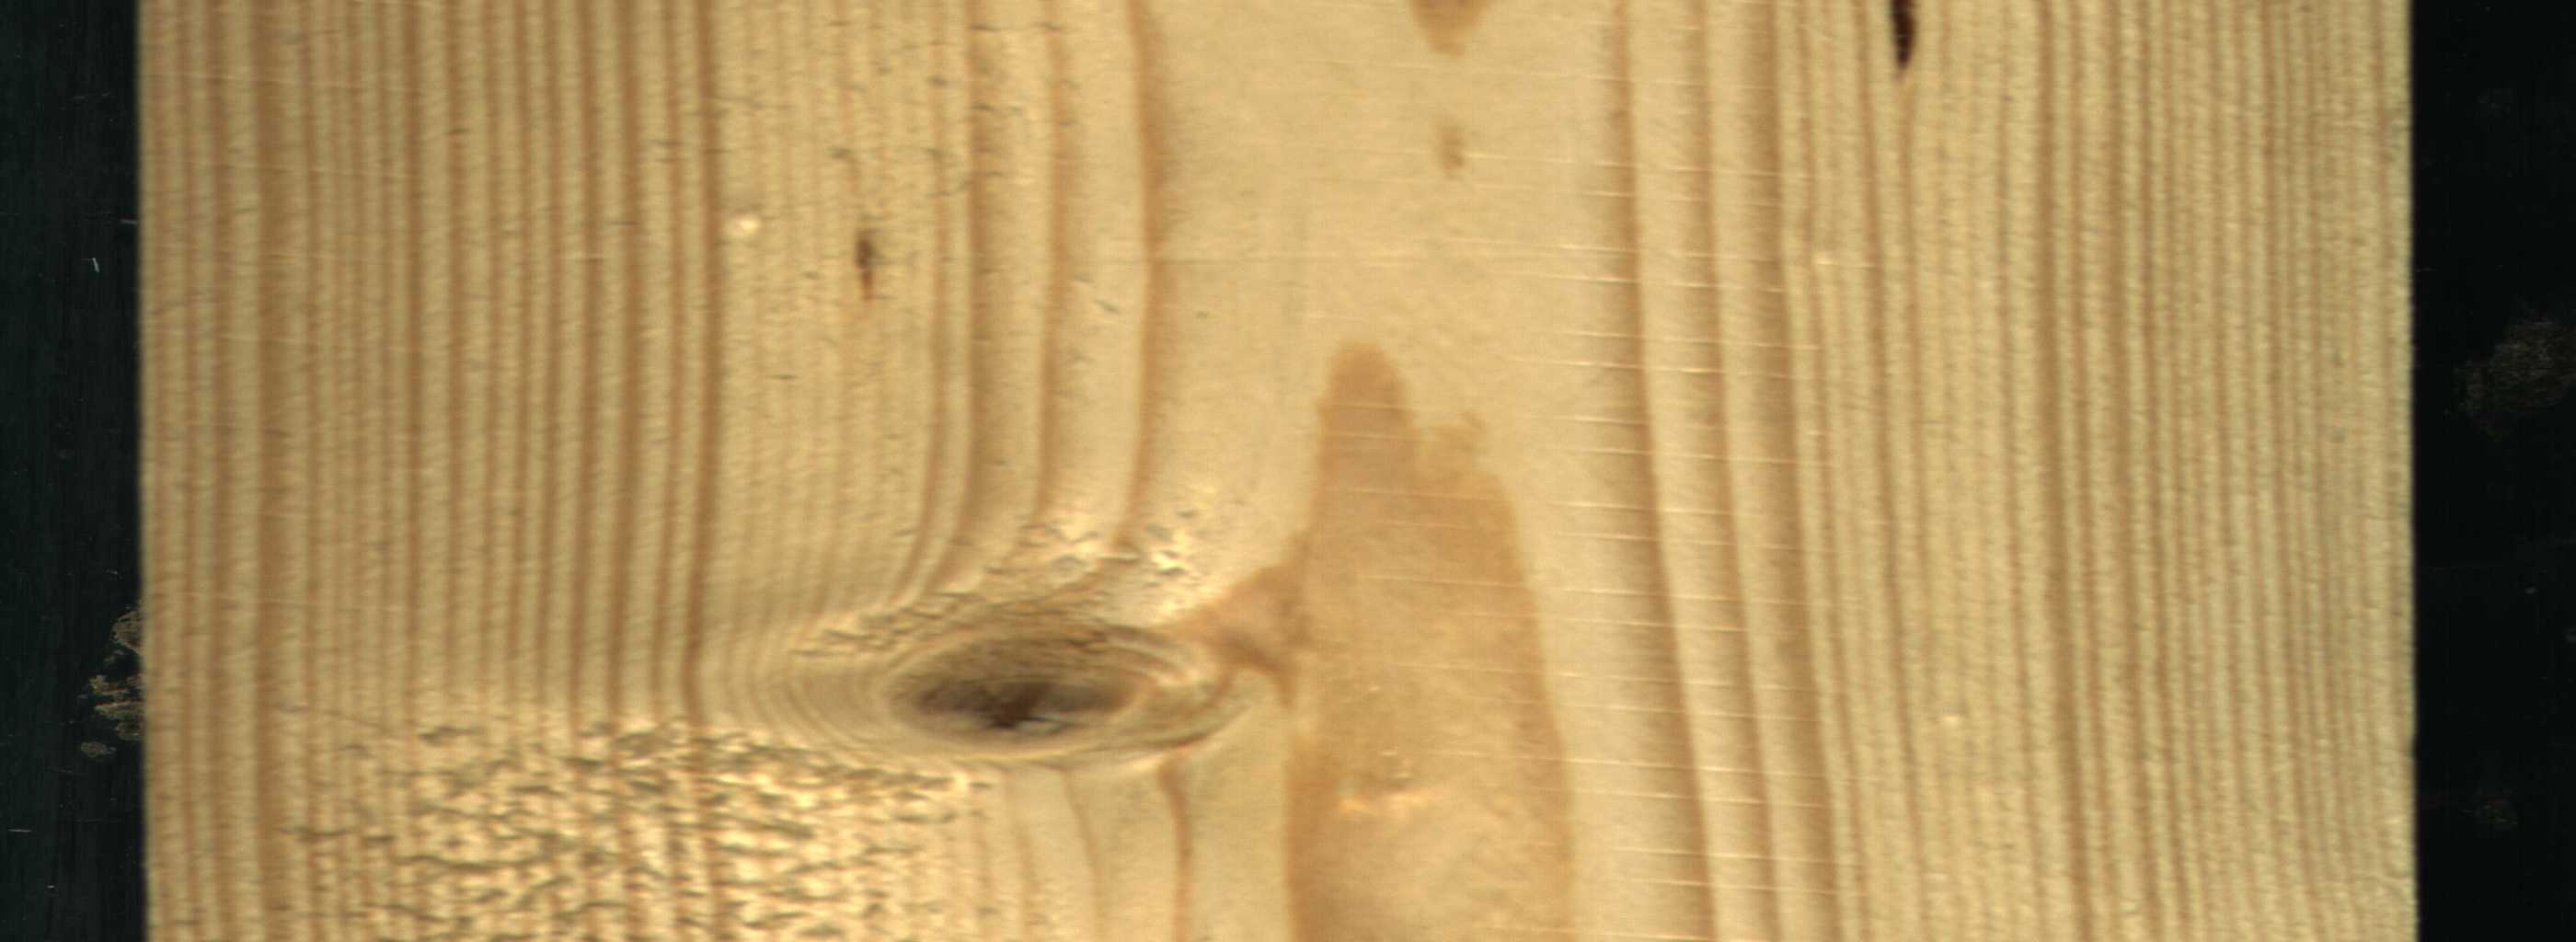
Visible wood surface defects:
resin
Live_Knot